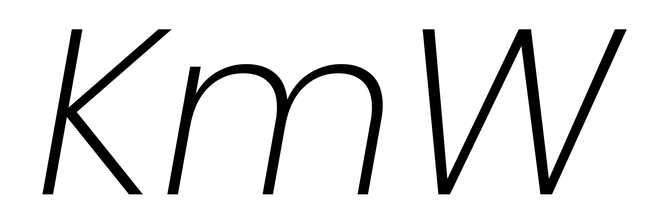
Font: Poppins-ExtraLightItalic